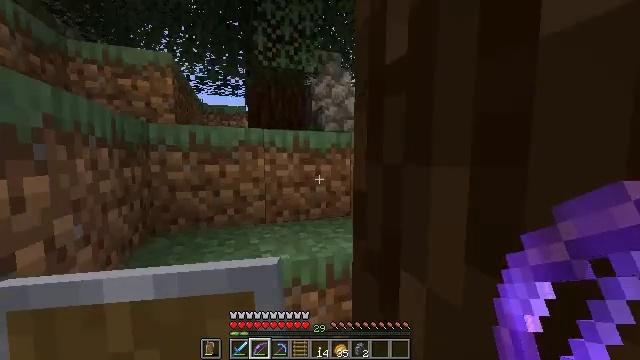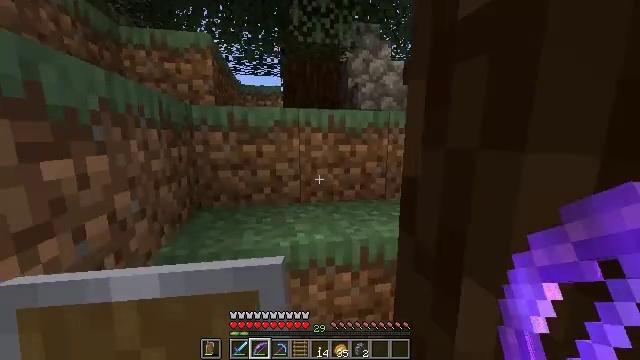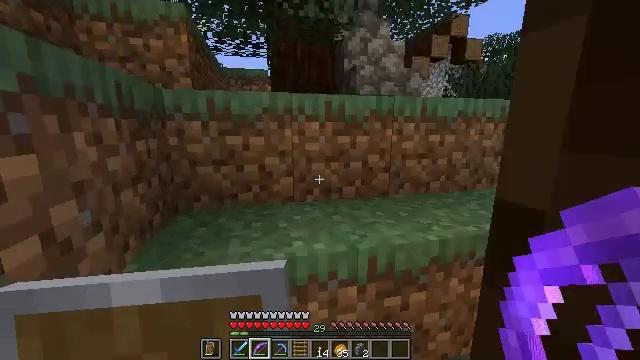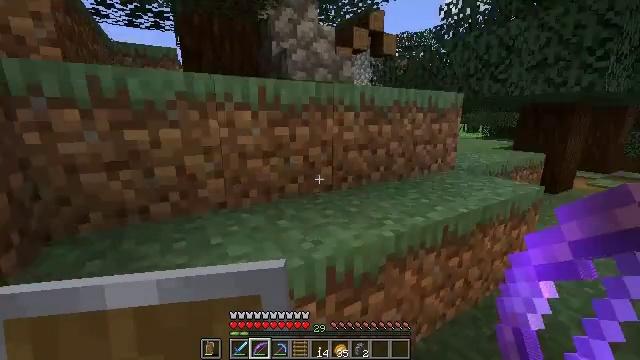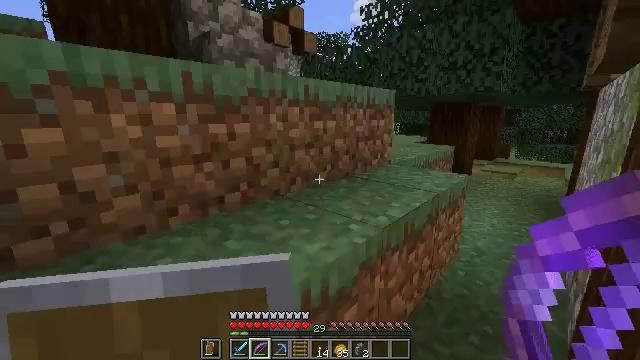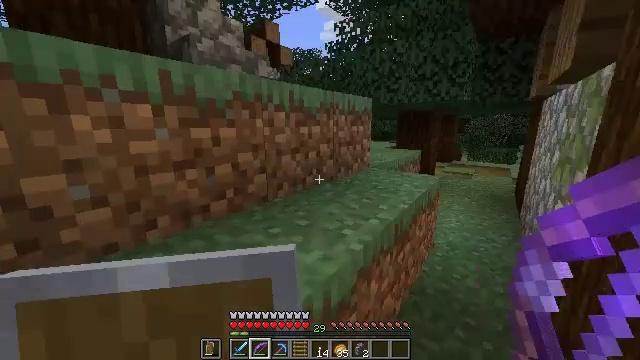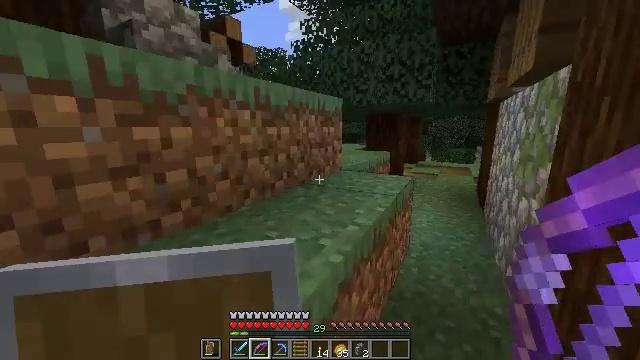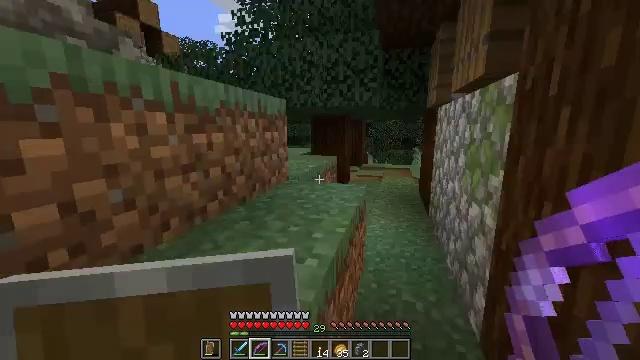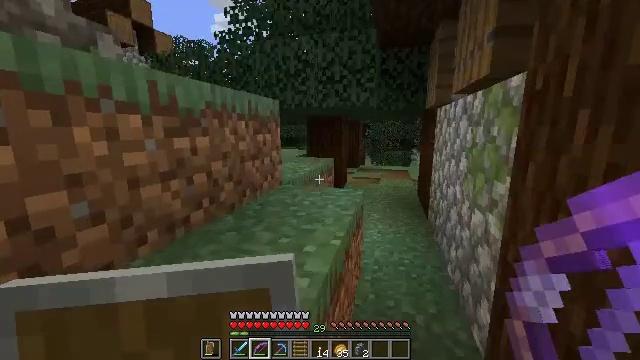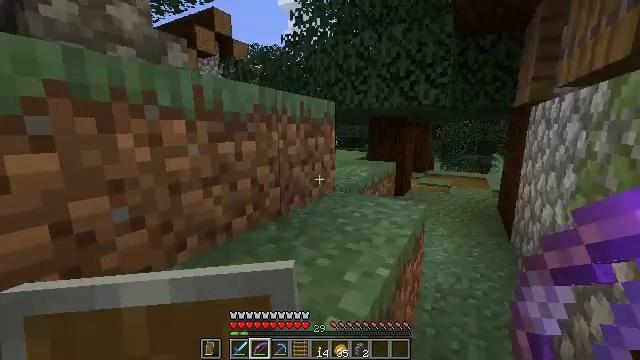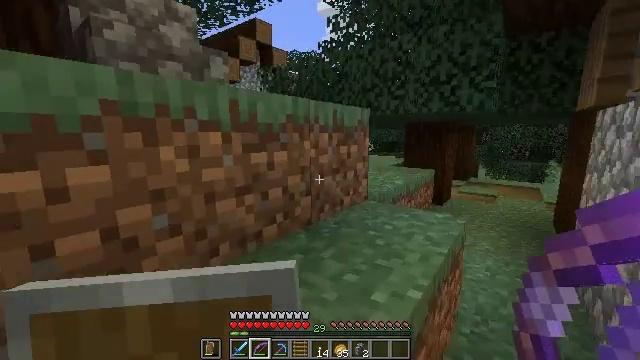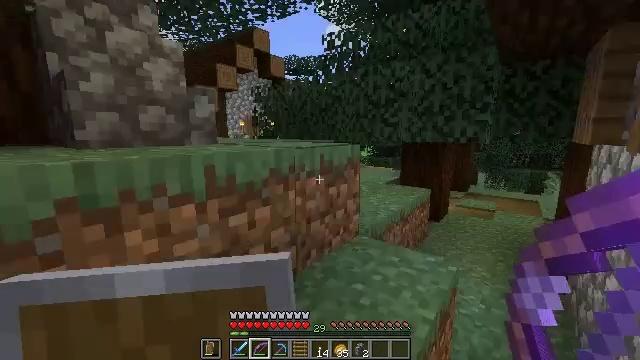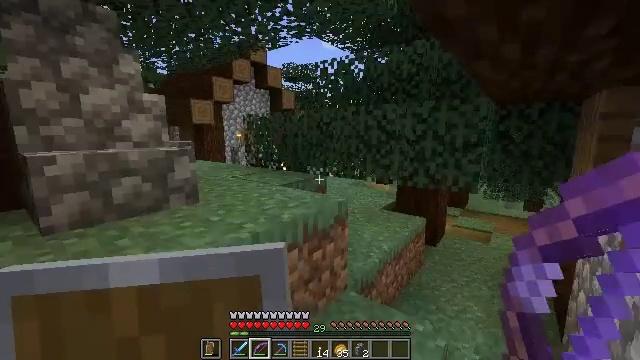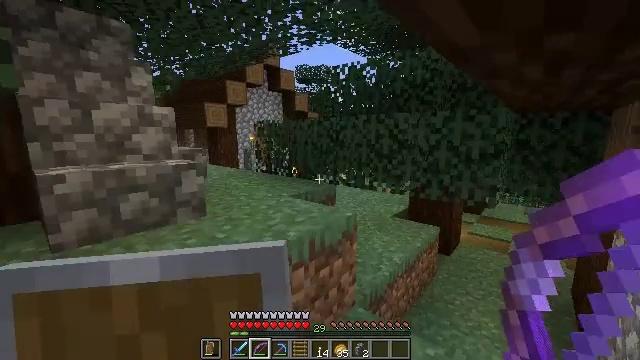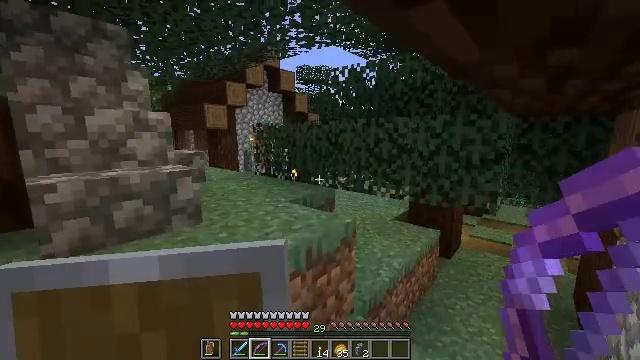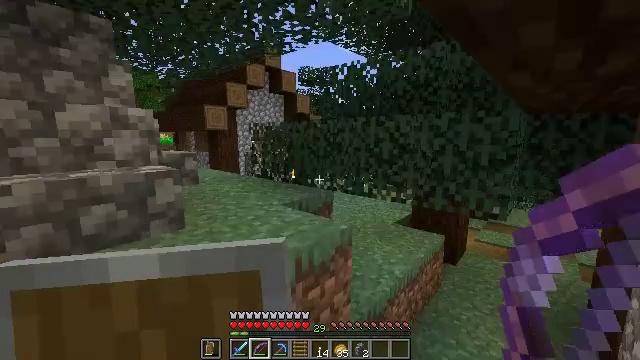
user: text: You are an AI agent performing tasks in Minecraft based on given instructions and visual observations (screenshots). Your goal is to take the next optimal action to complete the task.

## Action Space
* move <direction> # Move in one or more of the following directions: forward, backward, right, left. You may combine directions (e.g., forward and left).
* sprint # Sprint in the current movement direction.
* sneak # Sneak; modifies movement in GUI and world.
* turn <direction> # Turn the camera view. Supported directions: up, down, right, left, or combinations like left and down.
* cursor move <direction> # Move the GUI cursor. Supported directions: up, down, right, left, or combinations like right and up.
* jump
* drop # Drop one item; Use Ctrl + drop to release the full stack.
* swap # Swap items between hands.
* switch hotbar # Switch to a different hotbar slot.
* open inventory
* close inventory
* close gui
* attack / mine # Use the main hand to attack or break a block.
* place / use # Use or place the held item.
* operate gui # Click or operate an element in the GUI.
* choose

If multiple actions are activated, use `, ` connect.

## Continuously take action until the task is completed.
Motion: motion action
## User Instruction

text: Break down the cobblestone wall to collect it.
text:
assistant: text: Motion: move forward, turn left and down
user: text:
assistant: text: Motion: move forward, turn right and down
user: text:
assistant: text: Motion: move forward, turn right and down
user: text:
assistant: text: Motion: move forward, turn right
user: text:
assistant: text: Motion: move forward, turn right
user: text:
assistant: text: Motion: move forward, turn right
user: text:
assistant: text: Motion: move forward, turn right and up
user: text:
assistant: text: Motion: move forward
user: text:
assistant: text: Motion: move forward, turn left
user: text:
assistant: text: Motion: move forward, turn left, jump
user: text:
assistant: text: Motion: move forward, jump
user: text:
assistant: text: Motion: move forward, jump
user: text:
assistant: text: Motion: move forward, turn left
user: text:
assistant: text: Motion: move forward
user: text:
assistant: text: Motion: move forward
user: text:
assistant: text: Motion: move forward
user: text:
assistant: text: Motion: move forward
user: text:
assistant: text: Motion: move forward
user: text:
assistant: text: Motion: move forward, sprint, turn down
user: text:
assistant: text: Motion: move forward, sprint, turn left and down
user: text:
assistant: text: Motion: move forward, turn left and up
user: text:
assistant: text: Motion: move forward, turn left and up, jump
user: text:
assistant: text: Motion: move forward, turn left, jump
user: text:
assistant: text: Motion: move forward, jump
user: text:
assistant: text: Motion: move forward
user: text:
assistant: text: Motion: move forward
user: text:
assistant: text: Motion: move forward
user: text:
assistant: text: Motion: move forward
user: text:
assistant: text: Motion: move forward, sprint
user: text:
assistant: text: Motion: move forward, sprint